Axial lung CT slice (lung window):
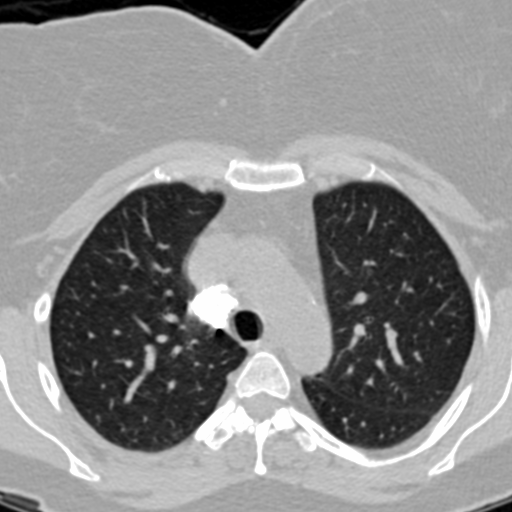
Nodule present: no